Question: I am attempting to use the STM32F411RE DMA with ADC to obtain 2048 samples each for 3 input channels / pins. The A0, A1 and A2 pins are connected to a sensor for which image processing (Fourier Transform) is to be used.
I thus use the DMA / ADC to fill the 'adc_buffer[6144]' with all the 2048 samples from the 3 pins, using an interrupt to find when this buffer is full. When the buffer is full the data should be converted to voltages and put into the correct bin (data goes x, y, z, x, y, z).
Whilst I have all of that working for some reason my DMA circular buffer does not fill up with data. In a previous program this worked fine but I can now no longer make this work: adc_buffer remains 0 throughout program run and as such the ISR 'HAL_ADC_ConvCpltCallback' is never triggered.
'''
#include "main.h"
#include "arm_const_structs.h"
#include "core_cm4.h"
#include "math.h"
#include "arm_math.h"
#include <stdio.h>
#include <stdbool.h>
#include "main.h"
ADC_HandleTypeDef hadc1;
DMA_HandleTypeDef hdma_adc1;
UART_HandleTypeDef huart2;
void SystemClock_Config(void);
static void MX_GPIO_Init(void);
static void MX_DMA_Init(void);
static void MX_ADC1_Init(void);
static void MX_USART2_UART_Init(void);
float adc_buffer[6144] = {0}; // 2048 samples * 3 channels
/*
* Interrupt called when the input buffer adc_buffer is full.
* TO DO: Add void HAL_ADC_ConvHalfCpltCallback(ADC_HandleTypeDef* hadc) for double buffering, when conversion is half complete also run Fourier transform
*/
void HAL_ADC_ConvCpltCallback(ADC_HandleTypeDef* hadc)
{
if(hadc->Instance == ADC1) // if(hadc->Instance == ADC1 && !conversionPaused)
{
conversionPaused = 1; // Temporarily disable the conversion process
for (int samples= 0; samples < fftLen; samples++) // Allocates data from the 1 ADC buffer into the 3 separate axis buffers
{
Xin[samples] = ((3.3-0)/4096) * adc_buffer[0+3*samples]; // Allocate samples to X array, whilst transforming them into voltage: every 3rd value starting at 0 (0, 3, 6, 9)
Yin[samples] = ((3.3-0)/4096) * adc_buffer[1+3*samples]; // Allocate samples to X array, whilst transforming them into voltage: every 3rd value starting at 1 (1, 4, 7, 10)
Zin[samples] = ((3.3-0)/4096) * adc_buffer[2+3*samples]; // Allocate samples to X array, whilst transforming them into voltage: every 3rd value starting at 2 (2, 5, 8, 11)
}
}
}
int main(void)
{
HAL_Init();
SystemClock_Config();
MX_GPIO_Init();
MX_DMA_Init();
MX_ADC1_Init();
MX_USART2_UART_Init();
HAL_ADC_Start_IT(&hadc1);
HAL_ADC_Start_DMA(&hadc1, adc_buffer, bufferLen); // Maybe DMA and ADC IT are mutually exclusive?
while (1)
{
// Signal processing on Xin, Yin, Zin
}
/**
* @brief System Clock Configuration
* @retval None
*/
void SystemClock_Config(void)
{
RCC_OscInitTypeDef RCC_OscInitStruct = {0};
RCC_ClkInitTypeDef RCC_ClkInitStruct = {0};
/** Configure the main internal regulator output voltage
*/
__HAL_RCC_PWR_CLK_ENABLE();
__HAL_PWR_VOLTAGESCALING_CONFIG(PWR_REGULATOR_VOLTAGE_SCALE1);
/** Initializes the CPU, AHB and APB busses clocks
*/
RCC_OscInitStruct.OscillatorType = RCC_OSCILLATORTYPE_HSI;
RCC_OscInitStruct.HSIState = RCC_HSI_ON;
RCC_OscInitStruct.HSICalibrationValue = RCC_HSICALIBRATION_DEFAULT;
RCC_OscInitStruct.PLL.PLLState = RCC_PLL_ON;
RCC_OscInitStruct.PLL.PLLSource = RCC_PLLSOURCE_HSI;
RCC_OscInitStruct.PLL.PLLM = 16;
RCC_OscInitStruct.PLL.PLLN = 393;
RCC_OscInitStruct.PLL.PLLP = RCC_PLLP_DIV4;
RCC_OscInitStruct.PLL.PLLQ = 4;
if (HAL_RCC_OscConfig(&RCC_OscInitStruct) != HAL_OK)
{
Error_Handler();
}
/** Initializes the CPU, AHB and APB busses clocks
*/
RCC_ClkInitStruct.ClockType = RCC_CLOCKTYPE_HCLK|RCC_CLOCKTYPE_SYSCLK
|RCC_CLOCKTYPE_PCLK1|RCC_CLOCKTYPE_PCLK2;
RCC_ClkInitStruct.SYSCLKSource = RCC_SYSCLKSOURCE_PLLCLK;
RCC_ClkInitStruct.AHBCLKDivider = RCC_SYSCLK_DIV1;
RCC_ClkInitStruct.APB1CLKDivider = RCC_HCLK_DIV8;
RCC_ClkInitStruct.APB2CLKDivider = RCC_HCLK_DIV8;
if (HAL_RCC_ClockConfig(&RCC_ClkInitStruct, FLASH_LATENCY_3) != HAL_OK)
{
Error_Handler();
}
}
/**
* @brief ADC1 Initialization Function
* @param None
* @retval None
*/
static void MX_ADC1_Init(void)
{
ADC_ChannelConfTypeDef sConfig = {0};
/** Configure the global features of the ADC (Clock, Resolution, Data Alignment and number of conversion)
*/
hadc1.Instance = ADC1;
hadc1.Init.ClockPrescaler = ADC_CLOCK_SYNC_PCLK_DIV8;
hadc1.Init.Resolution = ADC_RESOLUTION_12B;
hadc1.Init.ScanConvMode = ENABLE;
hadc1.Init.ContinuousConvMode = ENABLE; // Maybe this needs to be set to off for use with the circular buffer?
hadc1.Init.DiscontinuousConvMode = DISABLE;
hadc1.Init.ExternalTrigConvEdge = ADC_EXTERNALTRIGCONVEDGE_NONE;
hadc1.Init.ExternalTrigConv = ADC_SOFTWARE_START;
hadc1.Init.DataAlign = ADC_DATAALIGN_RIGHT;
hadc1.Init.NbrOfConversion = 3;
hadc1.Init.DMAContinuousRequests = DISABLE;
hadc1.Init.EOCSelection = DISABLE; //ADC_EOC_SINGLE_CONV
if (HAL_ADC_Init(&hadc1) != HAL_OK)
{
Error_Handler();
}
/** Configure for the selected ADC regular channel its corresponding rank in the sequencer and its sample time.
*/
sConfig.Channel = ADC_CHANNEL_0;
sConfig.Rank = 1;
sConfig.SamplingTime = ADC_SAMPLETIME_56CYCLES;
if (HAL_ADC_ConfigChannel(&hadc1, &sConfig) != HAL_OK)
{
Error_Handler();
}
/** Configure for the selected ADC regular channel its corresponding rank in the sequencer and its sample time.
*/
sConfig.Channel = ADC_CHANNEL_1;
sConfig.Rank = 2;
if (HAL_ADC_ConfigChannel(&hadc1, &sConfig) != HAL_OK)
{
Error_Handler();
}
/** Configure for the selected ADC regular channel its corresponding rank in the sequencer and its sample time.
*/
sConfig.Channel = ADC_CHANNEL_4;
sConfig.Rank = 3;
if (HAL_ADC_ConfigChannel(&hadc1, &sConfig) != HAL_OK)
{
Error_Handler();
}
}
/**
* @brief USART2 Initialization Function
* @param None
* @retval None
*/
static void MX_USART2_UART_Init(void)
{
huart2.Instance = USART2;
huart2.Init.BaudRate = 115200;
huart2.Init.WordLength = UART_WORDLENGTH_8B;
huart2.Init.StopBits = UART_STOPBITS_1;
huart2.Init.Parity = UART_PARITY_NONE;
huart2.Init.Mode = UART_MODE_TX_RX;
huart2.Init.HwFlowCtl = UART_HWCONTROL_NONE;
huart2.Init.OverSampling = UART_OVERSAMPLING_16;
if (HAL_UART_Init(&huart2) != HAL_OK)
{
Error_Handler();
}
}
/**
* Enable DMA controller clock
*/
static void MX_DMA_Init(void)
{
/* DMA controller clock enable */
__HAL_RCC_DMA2_CLK_ENABLE();
/* DMA interrupt init */
/* DMA2_Stream0_IRQn interrupt configuration */
HAL_NVIC_SetPriority(DMA2_Stream0_IRQn, 0, 0);
HAL_NVIC_EnableIRQ(DMA2_Stream0_IRQn);
}
/**
* @brief GPIO Initialization Function
* @param None
* @retval None
*/
static void MX_GPIO_Init(void)
{
/* GPIO Ports Clock Enable */
__HAL_RCC_GPIOA_CLK_ENABLE();
}
'''
I suspect that the problem lies in the configuration of the ADC and DMA, on which I can find little literature. A number of examples <URL> are available, but this offers little remedy as their code appears the same as mine.
---
---
As an edit to the response by Tarick Welling I do not seem to get the full package when generating my code in CubeMX. Particularly I am missing the full 'MX_DMA_Init()' as mine only generates the following:
'''
static void MX_DMA_Init(void)
{
/* DMA controller clock enable */
__HAL_RCC_DMA2_CLK_ENABLE();
/* DMA interrupt init */
/* DMA2_Stream0_IRQn interrupt configuration */
HAL_NVIC_SetPriority(DMA2_Stream0_IRQn, 0, 0);
HAL_NVIC_EnableIRQ(DMA2_Stream0_IRQn);
}
'''
However this is despite my settings in CubeMX being configured so that this should be generated, as per the image below:

I am thoroughly confused as to why this code is not being generated in CubeMX for me, whilst for others it apparently is.
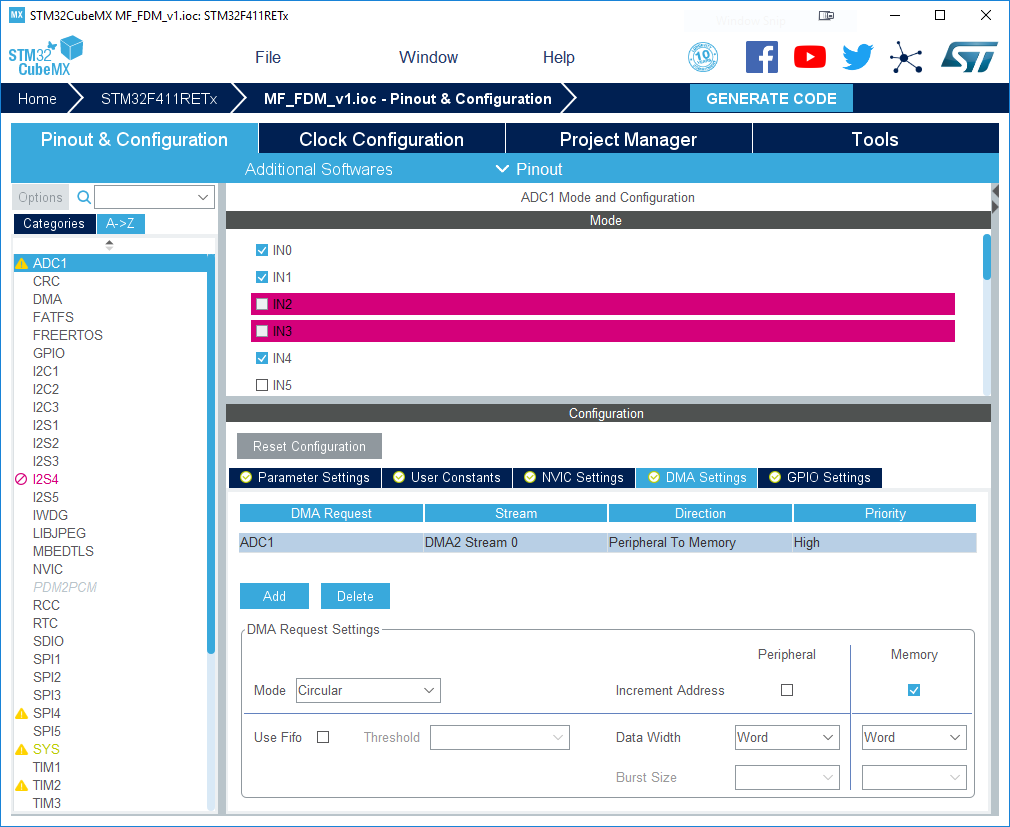
Answer: 'MX_DMA_Init' doesn't initialize 'hdma_adc1'. So the DMA isn't able to be used.
'hadc1.Init.DMAContinuousRequests = DISABLE;' disables continuous use of the DMA so it will be a single shot transfer.
> 'uint32_t DMAContinuousRequests;' 'Specify whether the DMA requests are performed in one shot mode (DMA transfer stops when number of conversions is reached)'
or in 'continuous mode (DMA transfer unlimited, whatever number of conversions).'
This parameter can be set to ENABLE or DISABLE.
Note: In continuous mode, DMA must be configured in circular mode. Otherwise an overrun will be triggered when DMA buffer maximum pointer is reached.
The ADC isn't initialized to use the DMA so it doesn't even know to use it.
'''
typedef struct
{
ADC_TypeDef *Instance; /*!< Register base address */
ADC_InitTypeDef Init; /*!< ADC required parameters */
DMA_HandleTypeDef *DMA_Handle; /*!< Pointer DMA Handler */
HAL_LockTypeDef Lock; /*!< ADC locking object */
__IO uint32_t State; /*!< ADC communication state (bitmap of ADC states) */
__IO uint32_t ErrorCode; /*!< ADC Error code */
}ADC_HandleTypeDef;
'''
'DMA_Handle' needs to be initialized for the ADC to use the DMA.
This can be set up inside CubeMX by adding a line to 'DMA Settings' of your 'ADC' configuration on the 'Configuration' tab:
<URL>
Further settings can be set by selecting this DMA transfer and configuring its parameters in the bottom part of the dialog.
Please note that ST makes use of a form of delegated initialization. 'HAL_ADC_Init' calls a user defined 'HAL_ADC_MspInit'. This is defined inside 'stm32f4xx_hal_msp.c' and should link the ADC to the DMA. It should contain a line similar to: '__HAL_LINKDMA(hadc,DMA_Handle,hdma_adc1);'